Question: I want to display a list of messages on click of a button on the same page by shifting the other buttons to one side. The image given specifies the requirement of my app. How do i display different list of messages for each button in the following way?
How do i achieve this? Please Help!

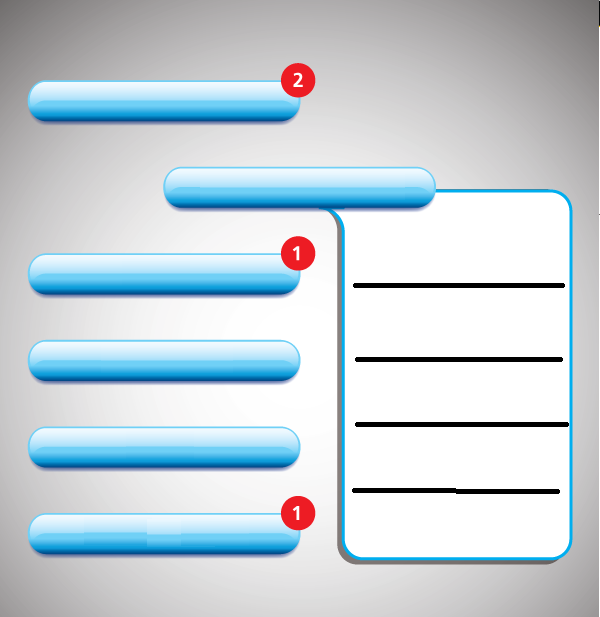
Answer: <URL>
You should use this library!
I think it can help you !